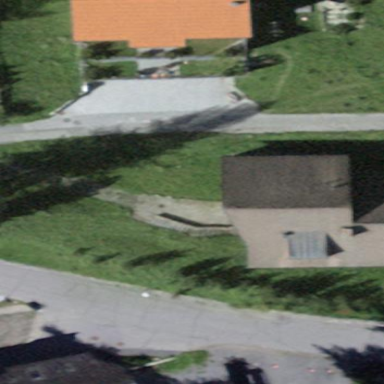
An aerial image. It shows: Gabled building with the roof oriented along its structure.